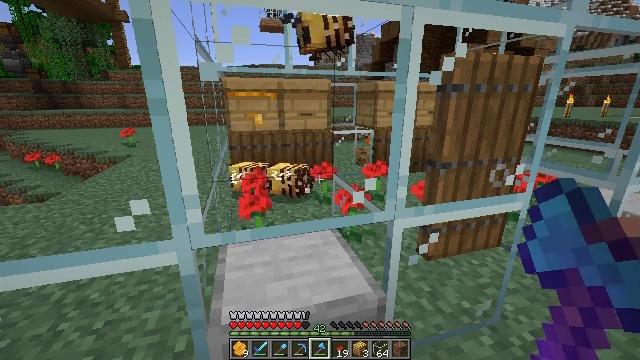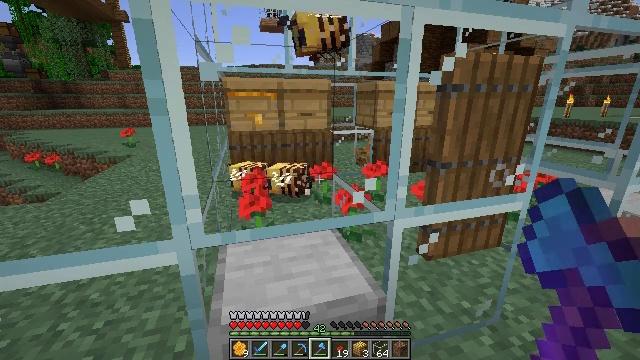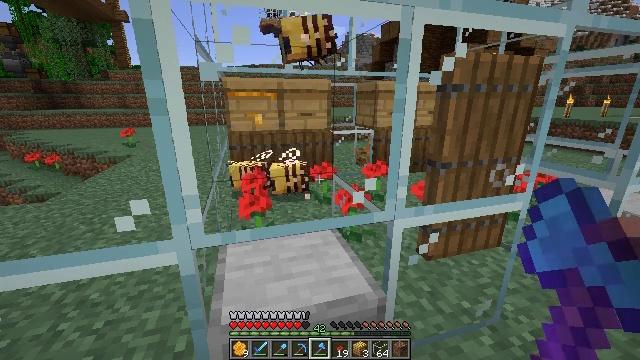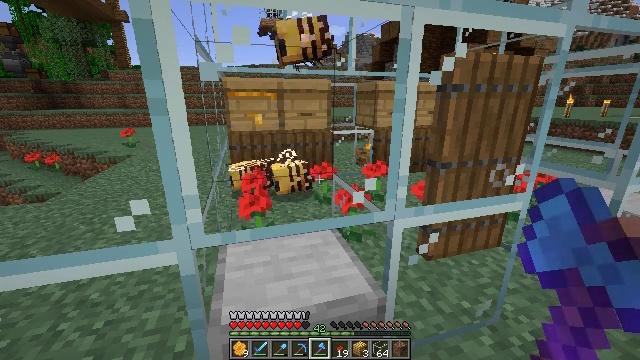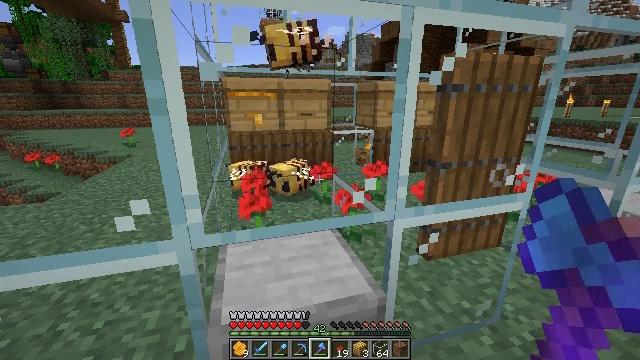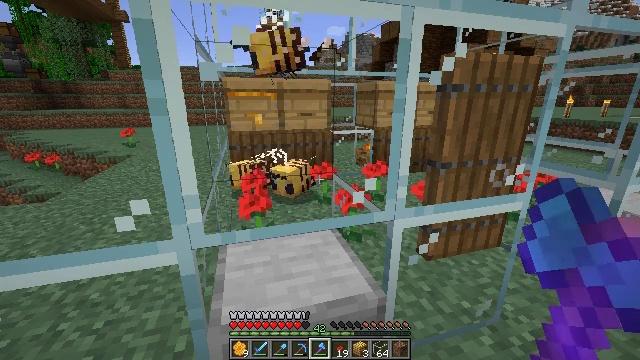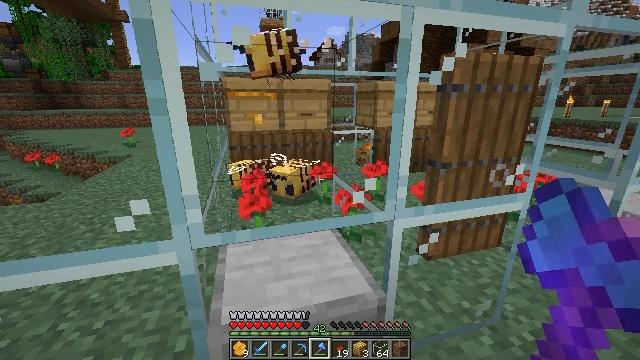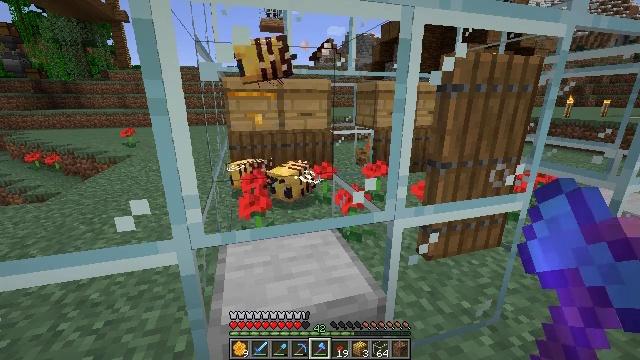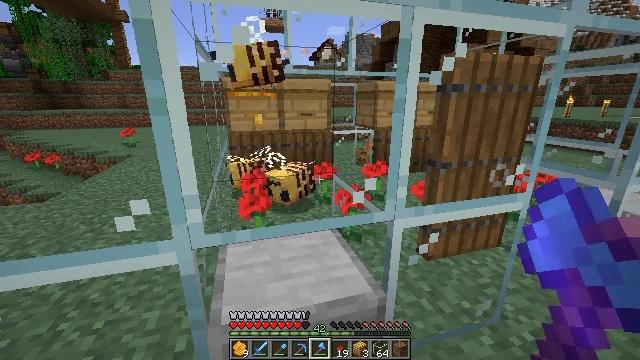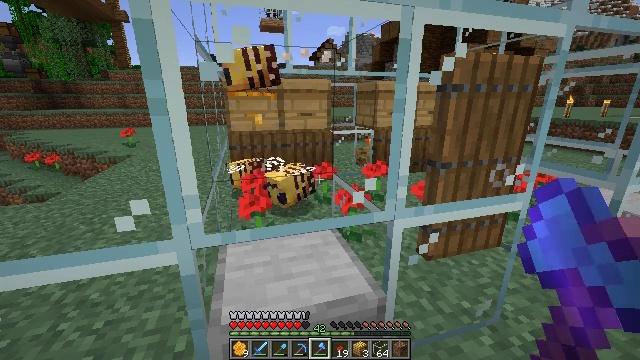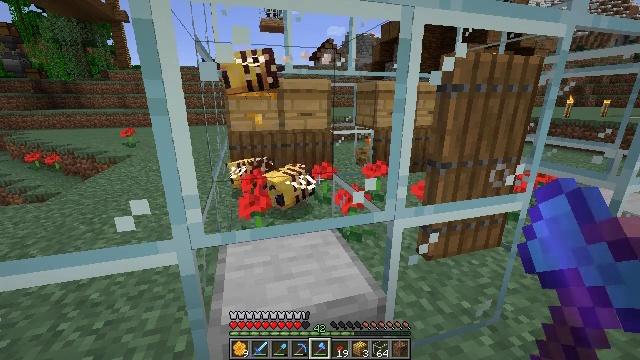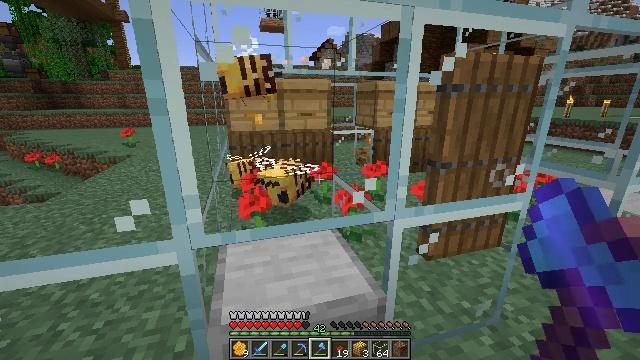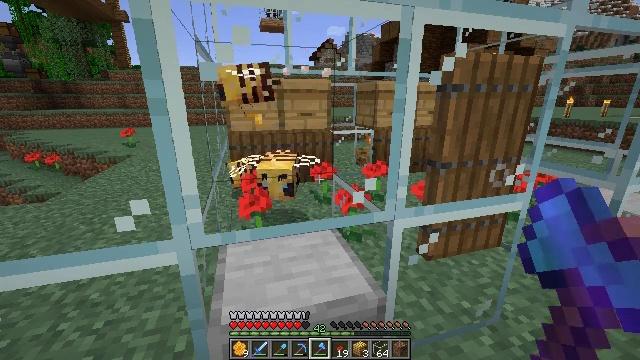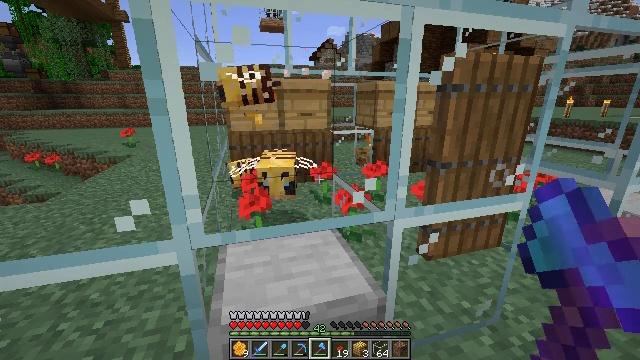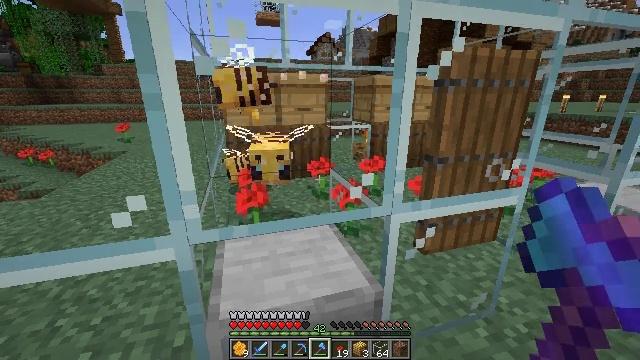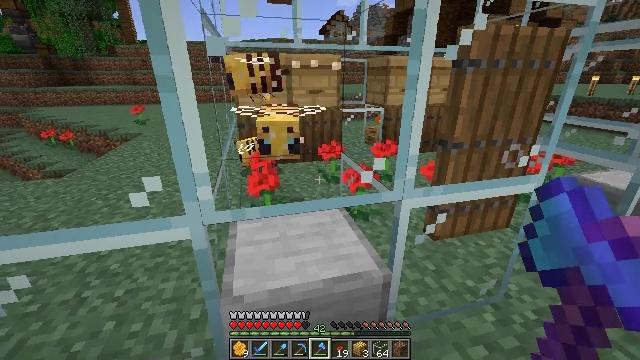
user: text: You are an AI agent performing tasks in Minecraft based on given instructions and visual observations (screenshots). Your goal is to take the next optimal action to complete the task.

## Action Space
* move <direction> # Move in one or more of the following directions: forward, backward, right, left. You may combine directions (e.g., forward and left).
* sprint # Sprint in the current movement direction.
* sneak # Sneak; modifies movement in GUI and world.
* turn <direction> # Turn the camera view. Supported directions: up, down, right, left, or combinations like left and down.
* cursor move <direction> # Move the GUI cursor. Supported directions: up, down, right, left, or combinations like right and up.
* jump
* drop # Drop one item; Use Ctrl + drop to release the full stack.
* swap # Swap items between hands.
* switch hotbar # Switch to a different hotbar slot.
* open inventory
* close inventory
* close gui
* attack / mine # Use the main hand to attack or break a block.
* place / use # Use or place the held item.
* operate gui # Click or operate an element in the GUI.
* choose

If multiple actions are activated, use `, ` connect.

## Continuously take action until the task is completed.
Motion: motion action
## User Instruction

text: Harvest the poppy flower.
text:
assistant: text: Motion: attack / mine
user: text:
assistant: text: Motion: attack / mine
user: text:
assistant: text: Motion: attack / mine
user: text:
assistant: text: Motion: attack / mine
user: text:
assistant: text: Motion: attack / mine
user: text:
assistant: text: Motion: attack / mine
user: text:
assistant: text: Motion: attack / mine
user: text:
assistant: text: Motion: attack / mine
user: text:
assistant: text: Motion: attack / mine
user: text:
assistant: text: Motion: attack / mine
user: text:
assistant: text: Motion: attack / mine
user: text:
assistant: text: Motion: attack / mine
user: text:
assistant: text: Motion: attack / mine
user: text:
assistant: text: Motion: turn down, attack / mine
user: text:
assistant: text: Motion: turn left and down, attack / mine
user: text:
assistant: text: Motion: attack / mine
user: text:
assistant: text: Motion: attack / mine
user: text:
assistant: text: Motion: attack / mine
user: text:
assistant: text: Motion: attack / mine
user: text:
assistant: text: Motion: attack / mine
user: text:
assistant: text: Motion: attack / mine
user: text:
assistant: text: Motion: attack / mine
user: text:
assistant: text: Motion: attack / mine
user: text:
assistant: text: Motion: attack / mine
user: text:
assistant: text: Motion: attack / mine
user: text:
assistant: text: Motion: attack / mine
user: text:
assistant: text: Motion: attack / mine
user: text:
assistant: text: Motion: turn right and up, attack / mine
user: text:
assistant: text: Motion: turn left and up, attack / mine
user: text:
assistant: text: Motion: attack / mine